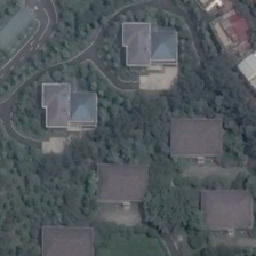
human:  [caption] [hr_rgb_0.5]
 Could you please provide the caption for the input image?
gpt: Dark red houses and dark blue houses are next to each other along the way

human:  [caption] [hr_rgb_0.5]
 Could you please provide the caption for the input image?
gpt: Eight medium-sized houses are distributed on a large range of plants

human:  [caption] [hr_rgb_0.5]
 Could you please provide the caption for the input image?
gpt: Eight medium-sized houses are distributed in a large plant belt

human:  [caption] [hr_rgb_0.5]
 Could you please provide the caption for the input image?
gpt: Eight medium-sized houses spread over large plants

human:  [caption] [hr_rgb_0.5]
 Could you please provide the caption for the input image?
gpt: The dark red house and the dark blue house are next to each other, along a road